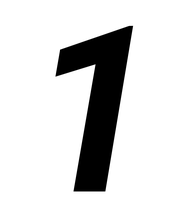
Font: Roboto-Italic_Bold_Italic